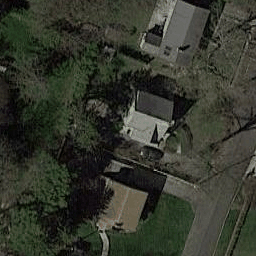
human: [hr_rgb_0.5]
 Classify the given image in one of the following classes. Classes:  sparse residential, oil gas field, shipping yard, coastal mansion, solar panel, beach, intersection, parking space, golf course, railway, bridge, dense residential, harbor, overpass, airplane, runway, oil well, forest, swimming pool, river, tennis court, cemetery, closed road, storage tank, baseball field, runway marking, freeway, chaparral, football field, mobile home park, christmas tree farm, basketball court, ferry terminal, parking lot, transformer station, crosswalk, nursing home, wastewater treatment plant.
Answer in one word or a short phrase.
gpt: sparse residential